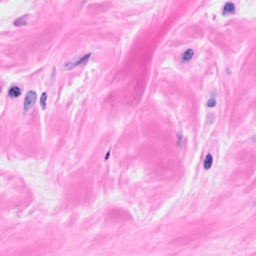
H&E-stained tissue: Breast